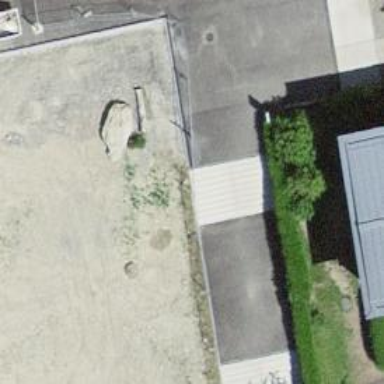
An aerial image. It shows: Set of steps on the road.